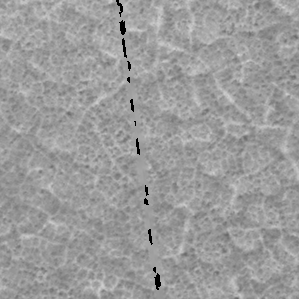
Label: frost